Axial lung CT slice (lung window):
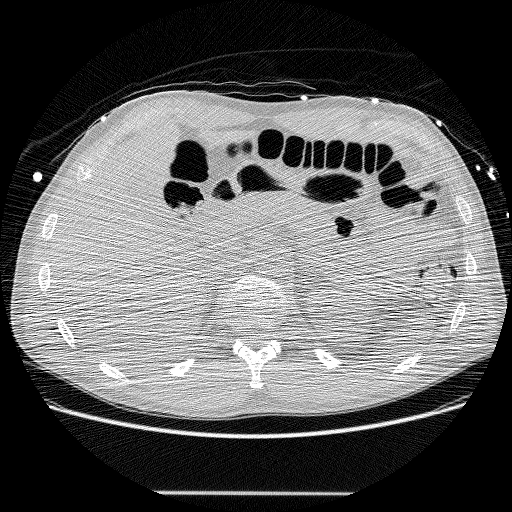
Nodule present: no